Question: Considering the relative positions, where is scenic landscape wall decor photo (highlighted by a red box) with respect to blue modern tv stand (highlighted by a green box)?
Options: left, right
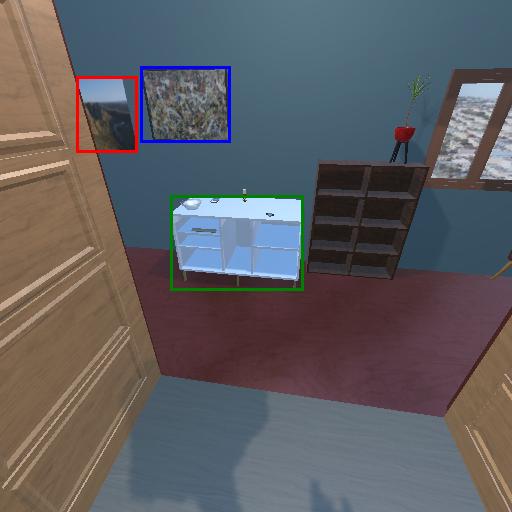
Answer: left